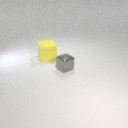
small gray metal cube in front of large yellow rubber cube